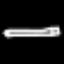
Label: pencil